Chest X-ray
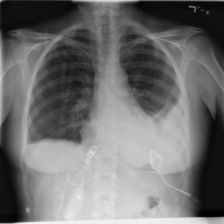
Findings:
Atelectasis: negative
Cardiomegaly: negative
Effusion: positive
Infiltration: negative
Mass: negative
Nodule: negative
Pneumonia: negative
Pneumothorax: negative
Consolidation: positive
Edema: negative
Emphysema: negative
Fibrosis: negative
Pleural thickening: negative
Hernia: negative